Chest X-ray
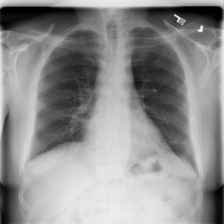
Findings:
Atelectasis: positive
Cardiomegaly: negative
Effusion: negative
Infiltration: negative
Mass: negative
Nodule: negative
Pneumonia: negative
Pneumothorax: negative
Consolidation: negative
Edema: negative
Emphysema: negative
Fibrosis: negative
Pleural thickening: negative
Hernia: negative